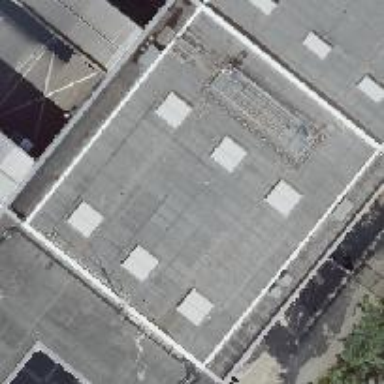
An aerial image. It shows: Part of building.